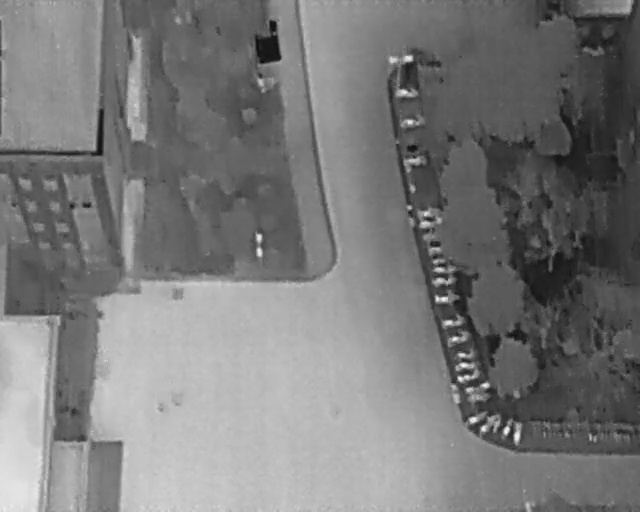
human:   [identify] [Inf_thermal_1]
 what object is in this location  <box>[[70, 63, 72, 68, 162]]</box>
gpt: <ref>1 medium bicycle at the right</ref>